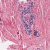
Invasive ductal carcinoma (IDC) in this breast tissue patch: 0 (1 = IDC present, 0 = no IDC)